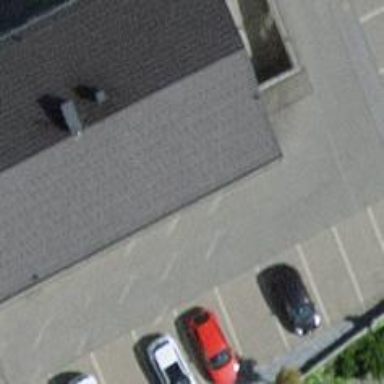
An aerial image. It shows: Hotel.